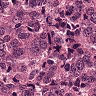
Metastatic tissue present: yes